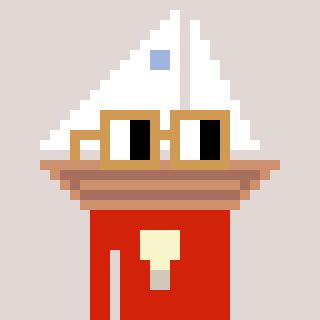
a pixel art character with square brown glasses, a sailboat-shaped head and a red-colored body on a warm background